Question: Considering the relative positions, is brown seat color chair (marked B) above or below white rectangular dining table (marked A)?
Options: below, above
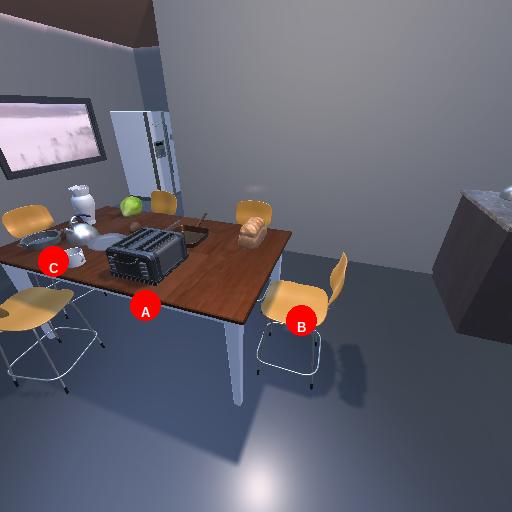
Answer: below